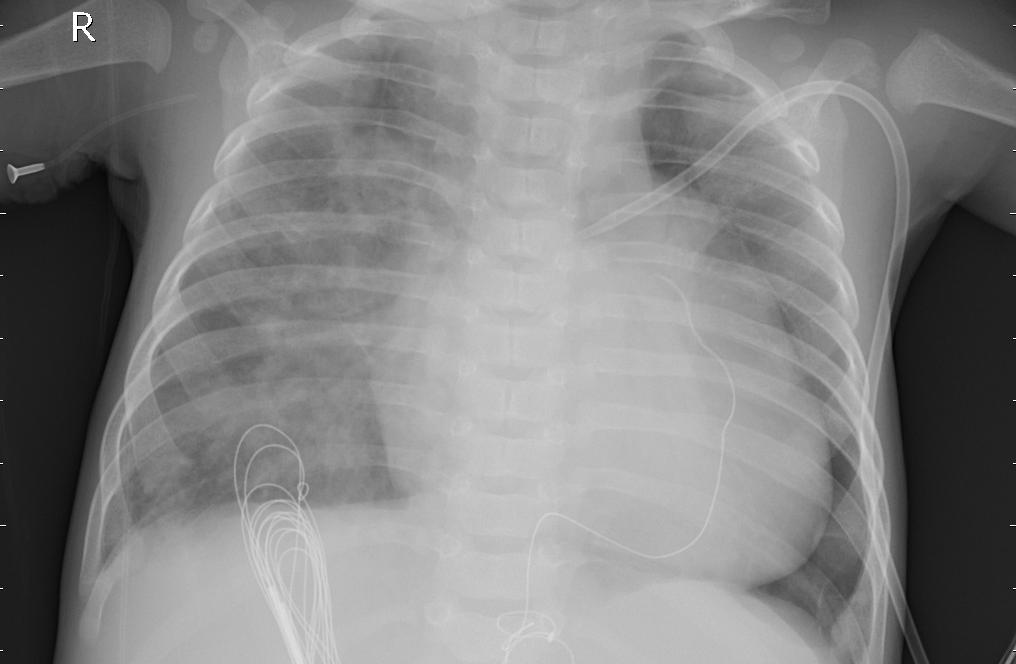
Diagnosis: PNEUMONIA